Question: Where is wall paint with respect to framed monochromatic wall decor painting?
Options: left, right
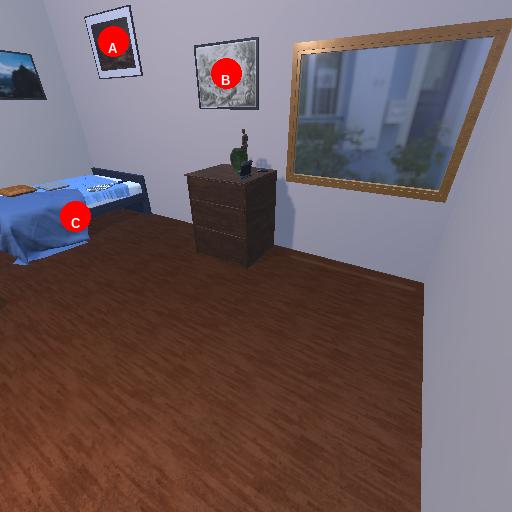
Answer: left